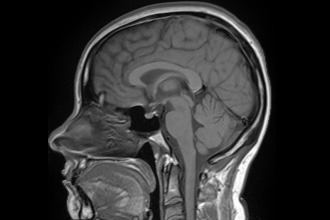
Label: notumor